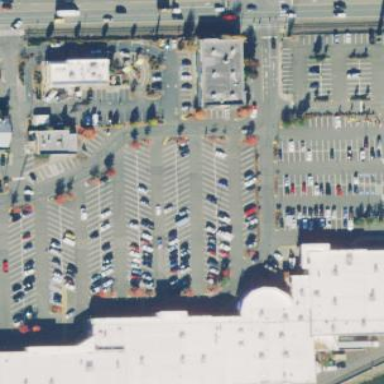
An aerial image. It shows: Retail area.